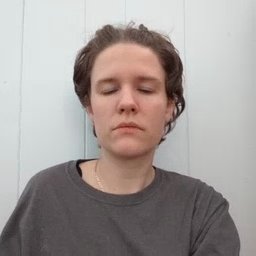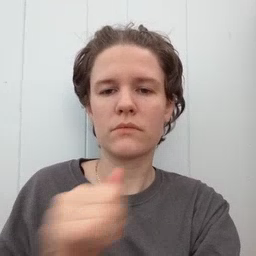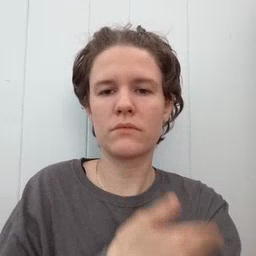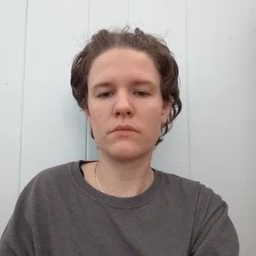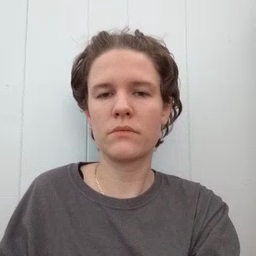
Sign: arm